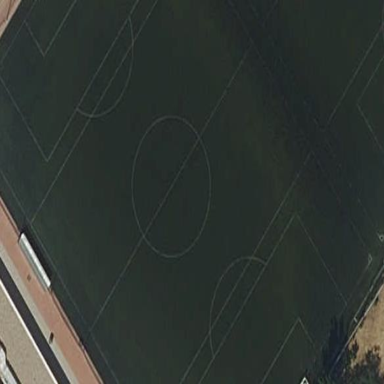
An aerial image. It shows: Grass pitch designated for soccer.